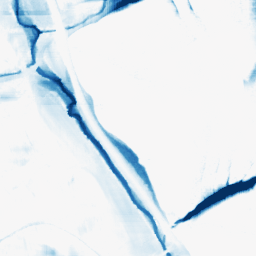
Category: morphological
Decomposition family: morphological_rect
Decomposition parameters: operation: closing
width: 50
height: 20
Upsampling method: bicubic
Upsampling parameters: scale: 2
Upsampling scale: 2